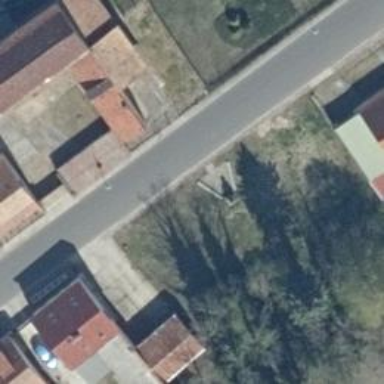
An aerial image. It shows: Historical site featuring war memorial.